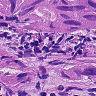
Metastatic tissue present: yes